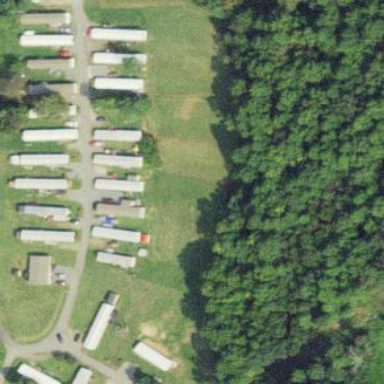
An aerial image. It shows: Residential area designated as trailer park.